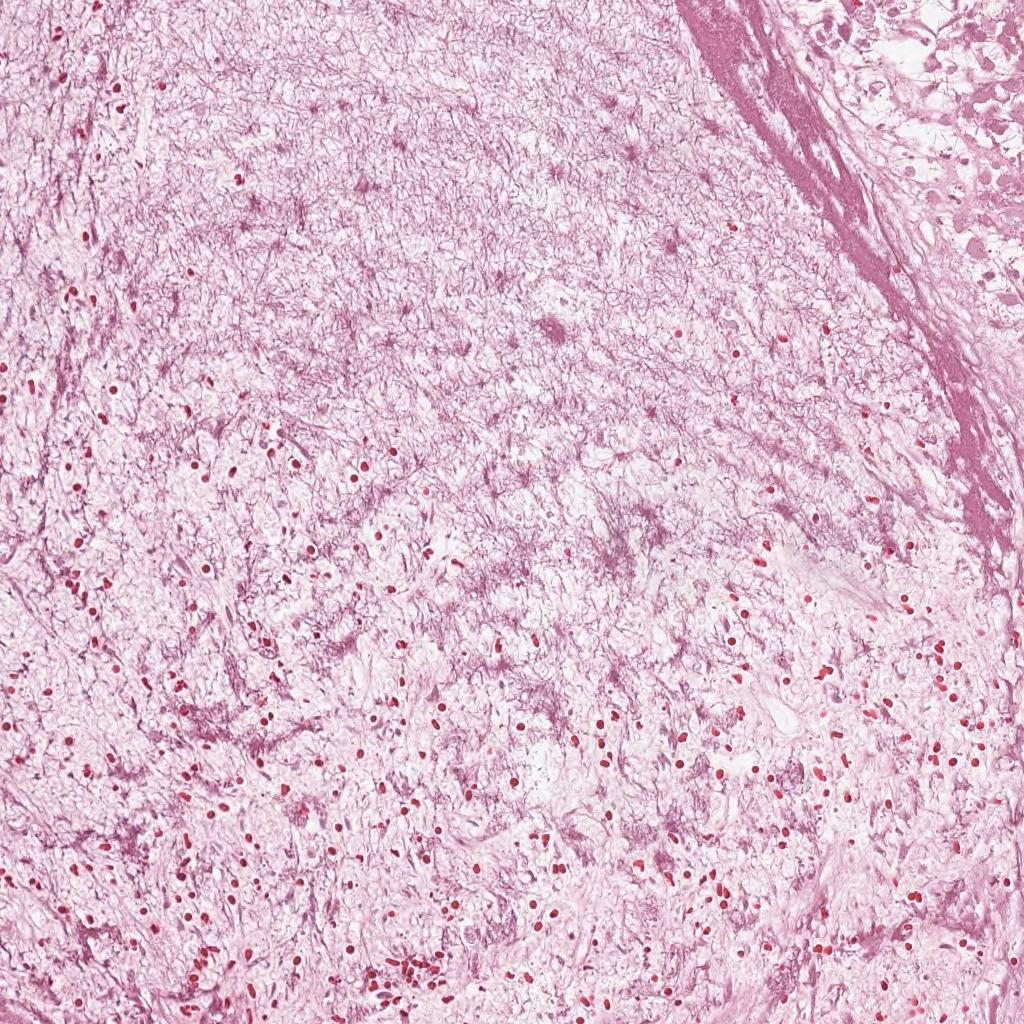
Label: Non-Viable-Tumor